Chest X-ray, AP view. Patient: 43 years old, sex F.
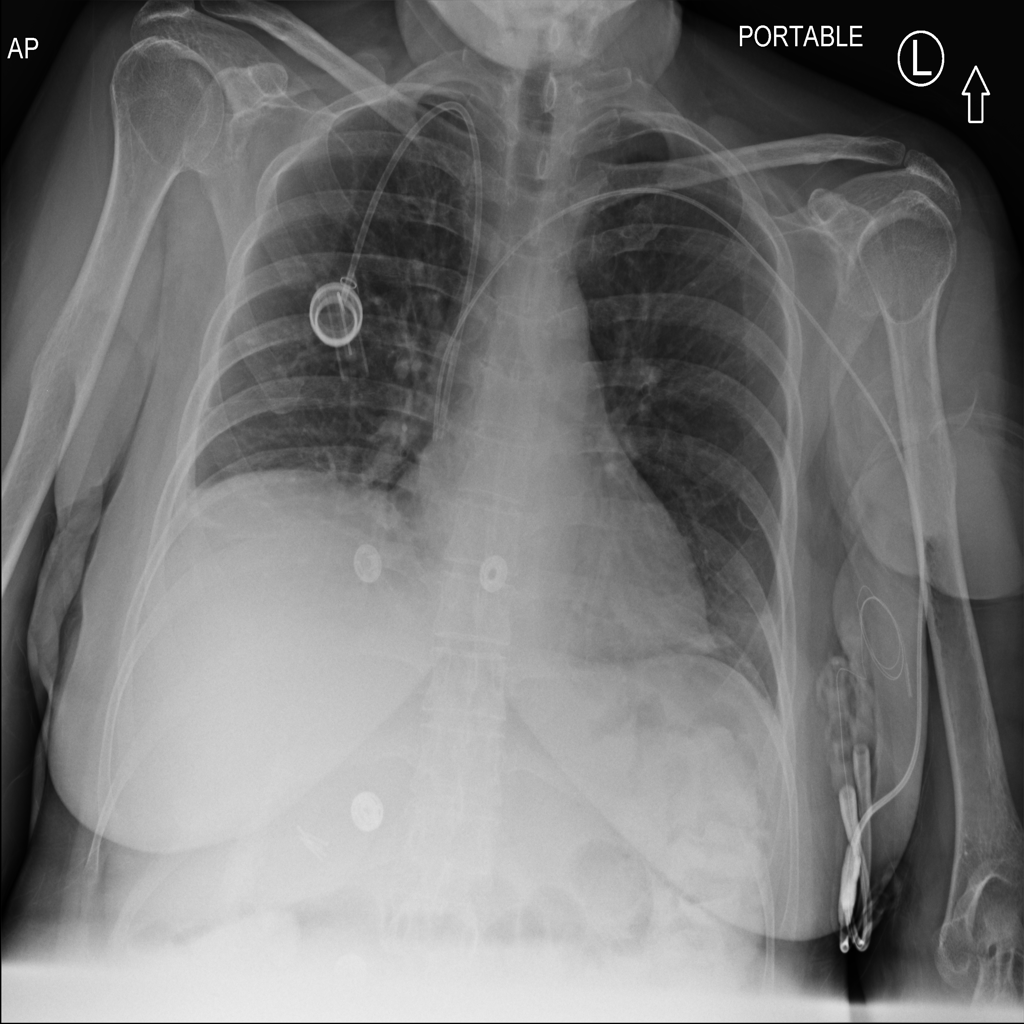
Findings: No Finding